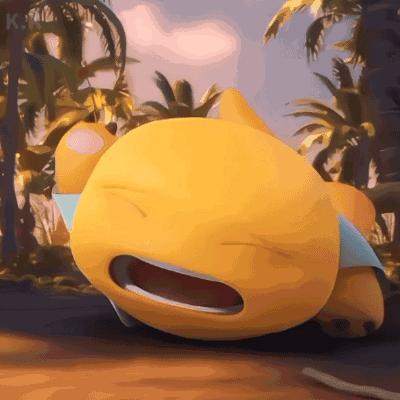
Label: nailong